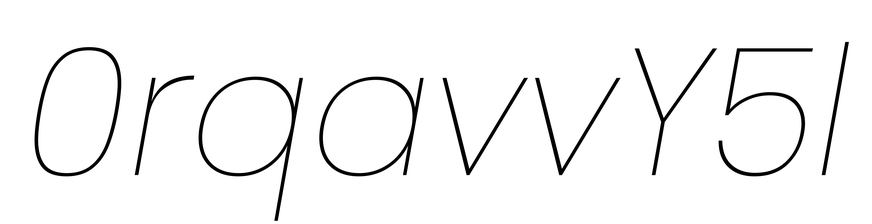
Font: Poppins-ThinItalic